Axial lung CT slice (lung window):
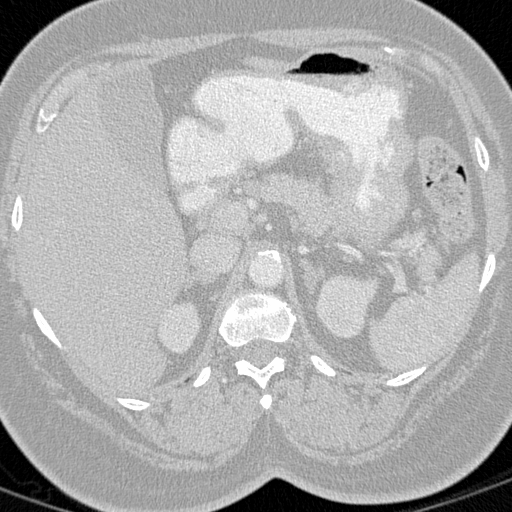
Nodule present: no